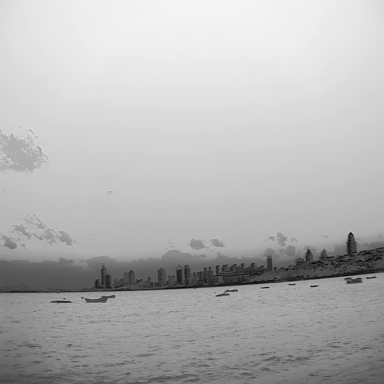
There are ten bulk_carriers in the infrared image.